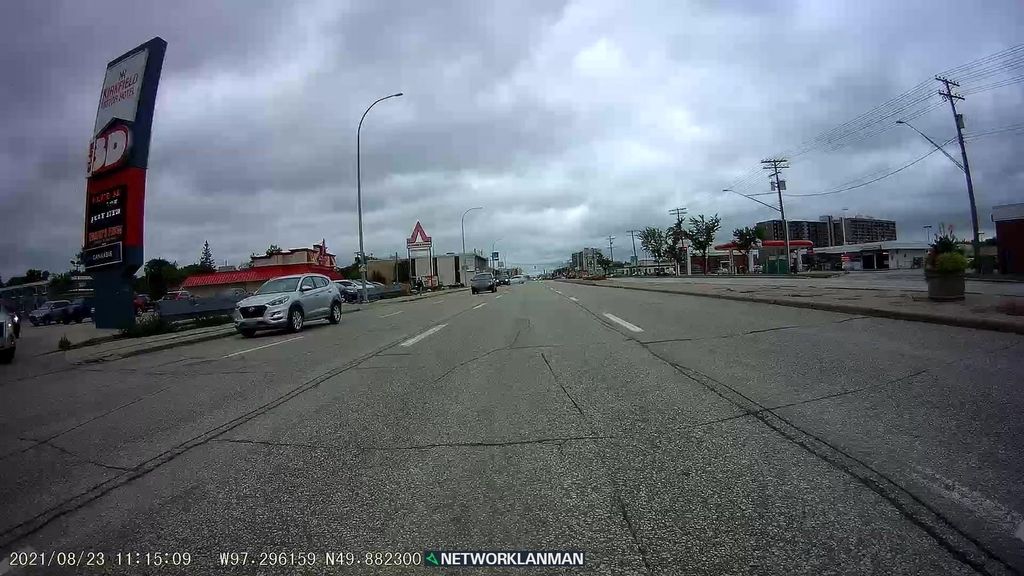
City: winnipeg